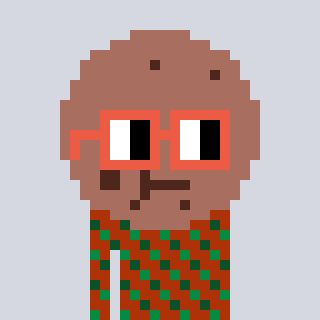
a pixel art character with square orange glasses, a cookie-shaped head and a hotbrown-colored body on a cool background